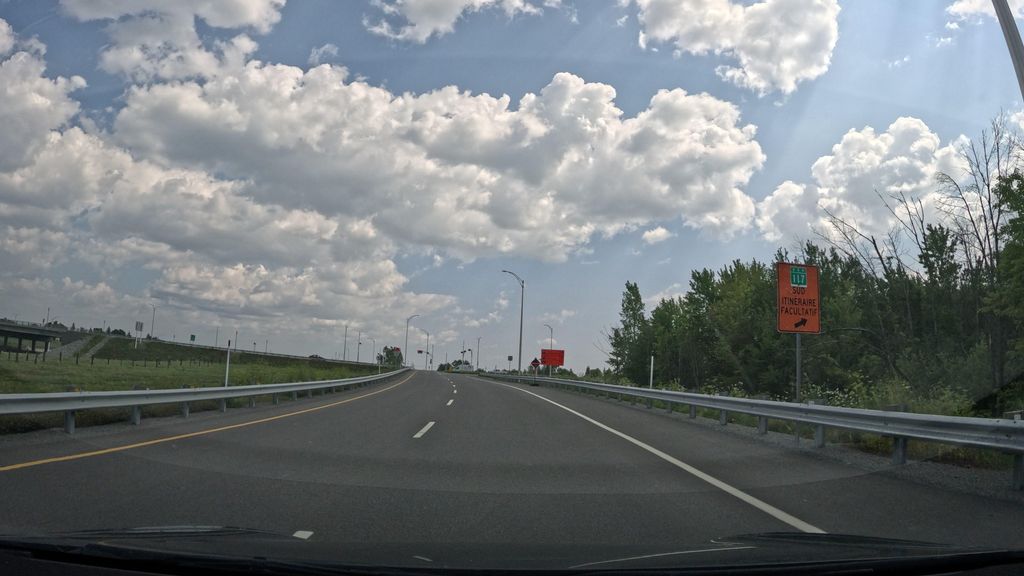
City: montreal